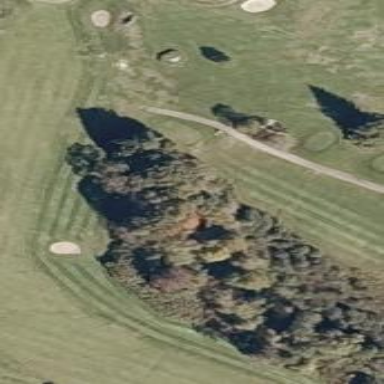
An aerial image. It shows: Well-maintained grassy golf fairway for the sport of golf.